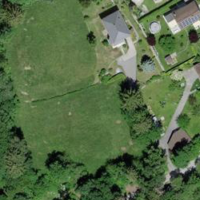
EUNIS habitat code: 55
Species observed at this site:
Juglans regia